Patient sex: M
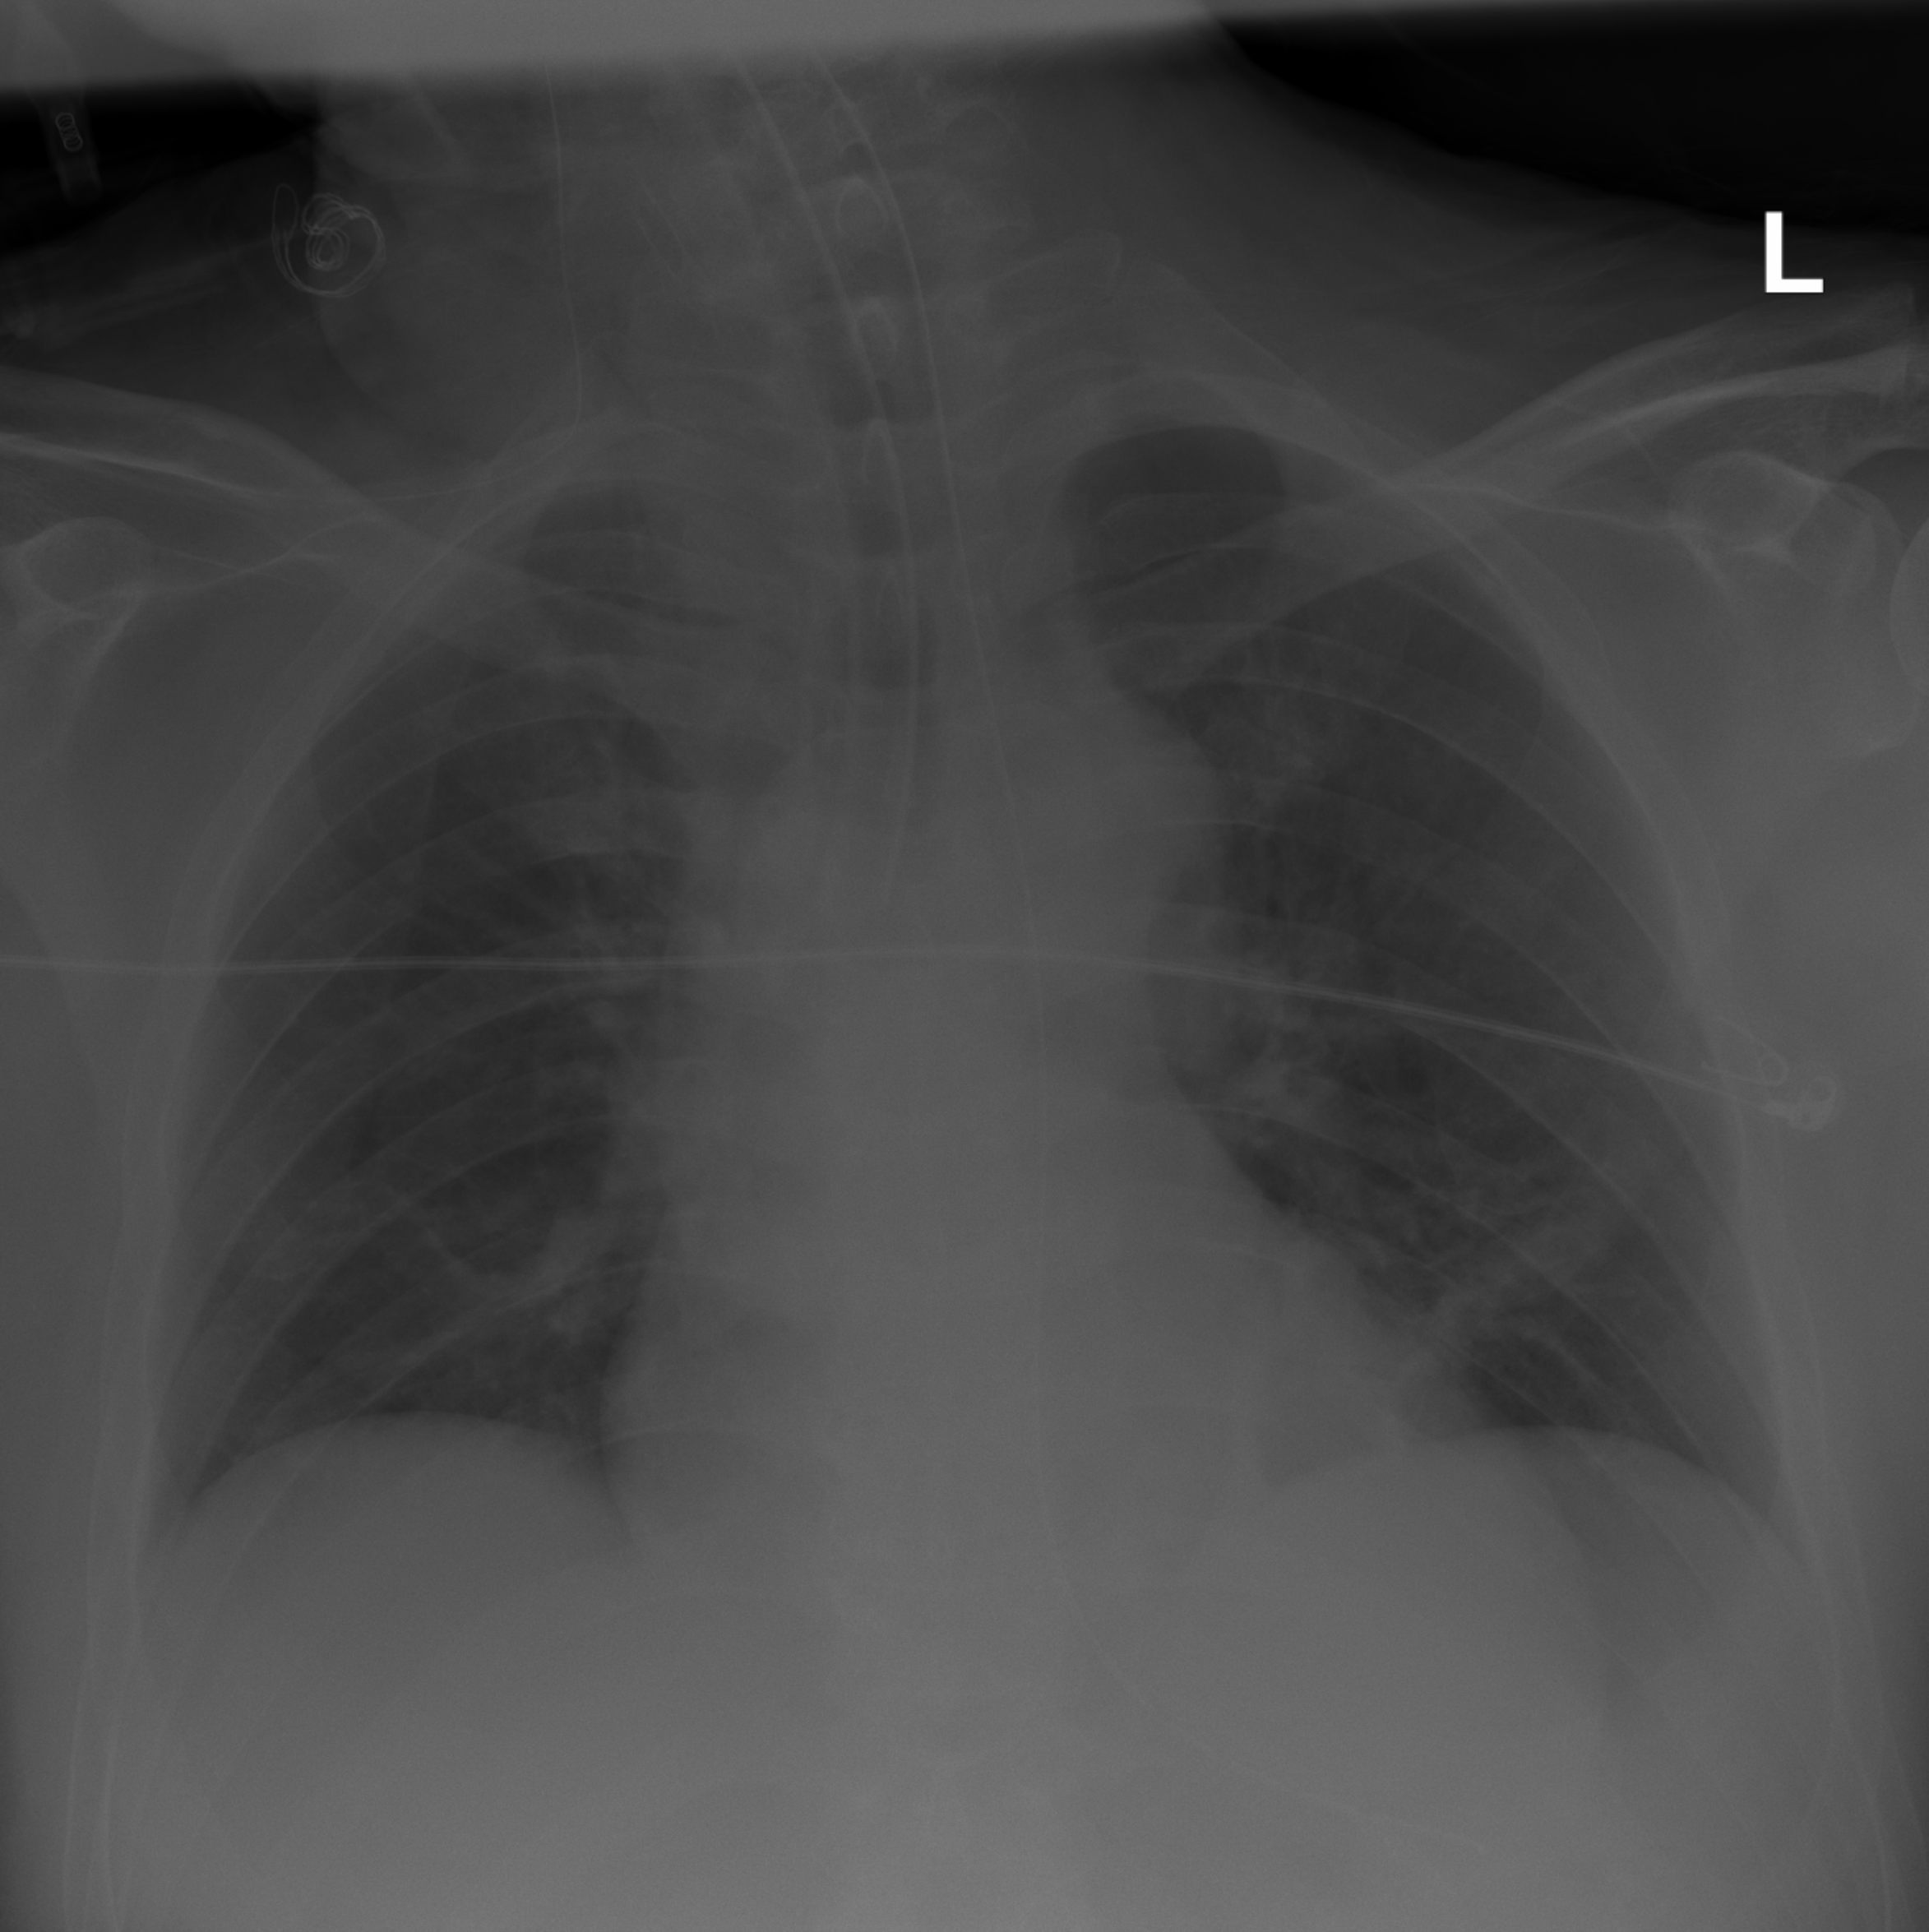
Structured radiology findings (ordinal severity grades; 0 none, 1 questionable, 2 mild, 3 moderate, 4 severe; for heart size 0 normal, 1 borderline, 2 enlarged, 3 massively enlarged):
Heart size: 0
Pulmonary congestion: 0
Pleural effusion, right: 0
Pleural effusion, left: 0
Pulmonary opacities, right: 0
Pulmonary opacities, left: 0
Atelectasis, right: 2
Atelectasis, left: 2